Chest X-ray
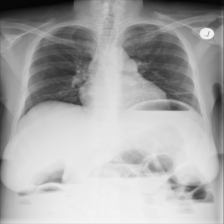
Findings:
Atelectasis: positive
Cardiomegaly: negative
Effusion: negative
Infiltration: negative
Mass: negative
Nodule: negative
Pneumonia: negative
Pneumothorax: negative
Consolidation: negative
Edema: negative
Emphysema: negative
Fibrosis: negative
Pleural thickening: negative
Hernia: negative